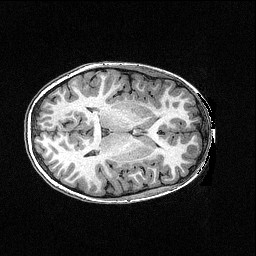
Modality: T1w
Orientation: axial
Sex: female